Interaction volume radius: 5 \u00c5
Interaction volume height: 30 \u00c5
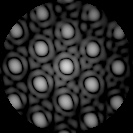
Disorder parameter: 0.04644